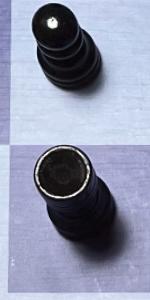
Label: Rook_Black